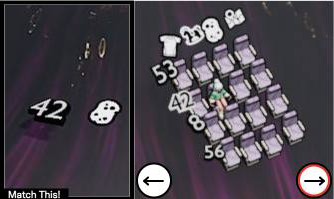
Task: seats
Answer: no